Question:
I need to create a view like this to display comma separated tags being typed by the user. I am quite new to html so I only know how to do the basic highlighting.
'''
<SPAN style="BACKGROUND-COLOR: #ffff00">Example of highlighted text</SPAN>
'''
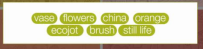
Answer: This should do the trick
'''
ul {
width:200px;
text-align:center;
}
li {
display: inline-block;
background: #A7B42D;
color: #fff;
border-radius: 8px;
padding: 1px 5px;
font-size:12px;
line-height:16px;
font-family:arial, sans-serif;
}
'''
'''
<ul>
<li>List item</li>
<li>List item</li>
<li>List item</li>
<li>List item</li>
<li>List item</li>
</ul>
'''